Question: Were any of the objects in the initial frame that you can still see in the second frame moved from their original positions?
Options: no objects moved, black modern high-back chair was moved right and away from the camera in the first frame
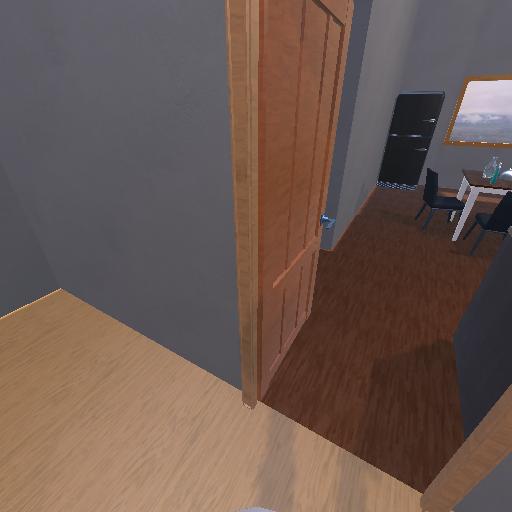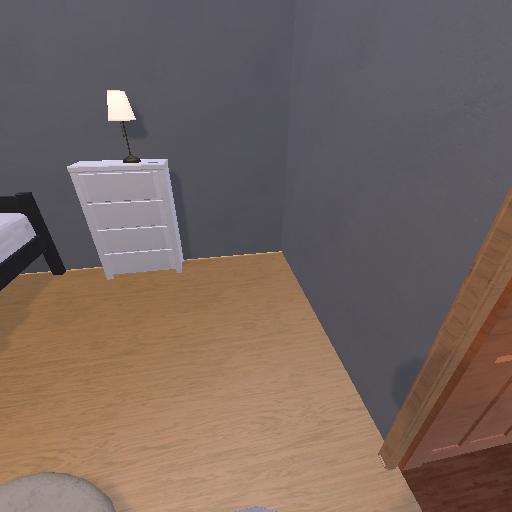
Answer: no objects moved